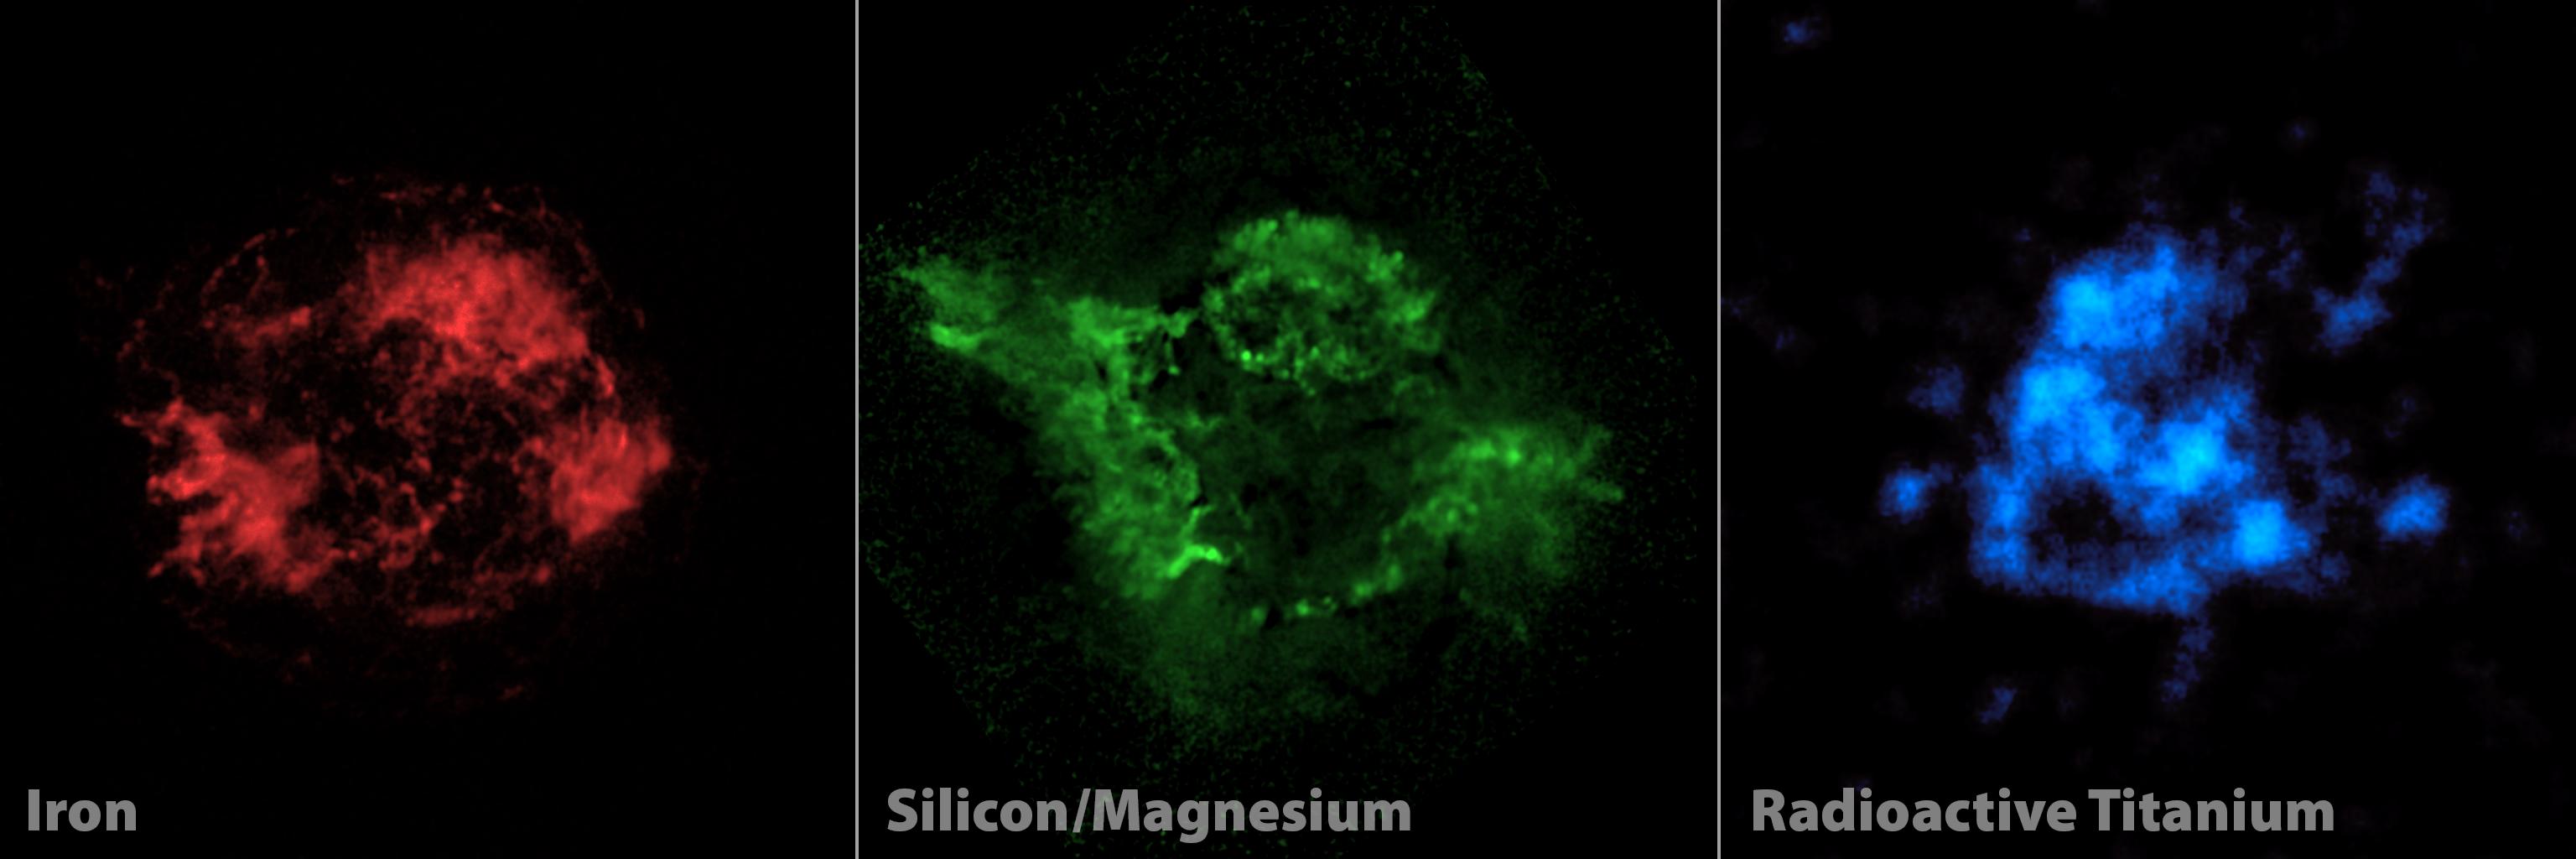
Adding a New Color to Palate of Cassiopeia A Images Chandra X-ray Observatory,NuSTAR